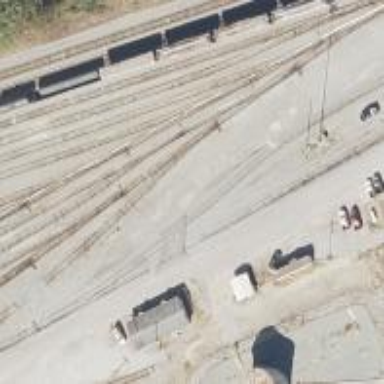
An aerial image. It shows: Railway yard.